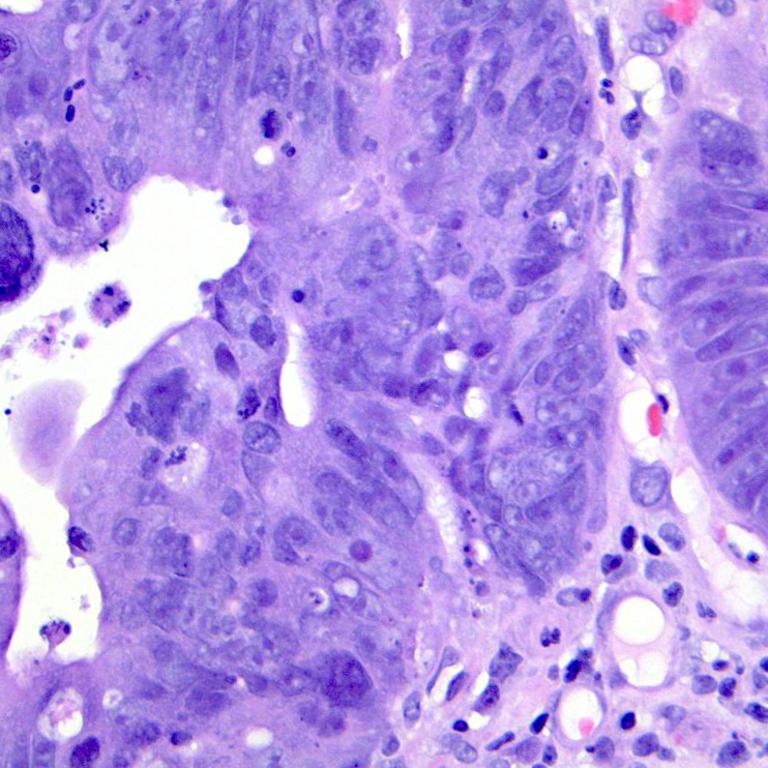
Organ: colon
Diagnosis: adenocarcinomas